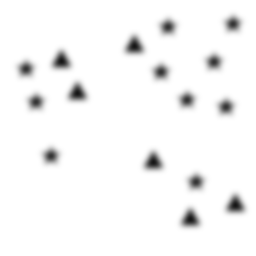
Squares: 0
Triangles: 6
Stars: 10
Total shapes: 16